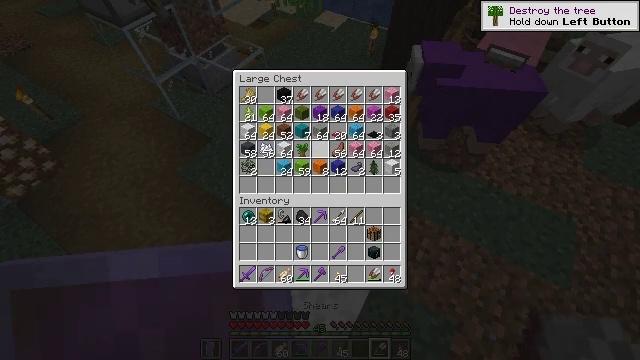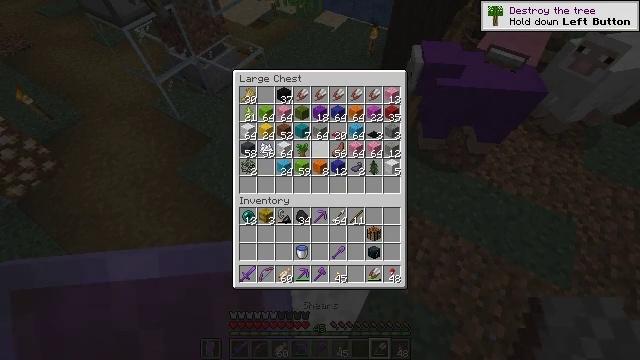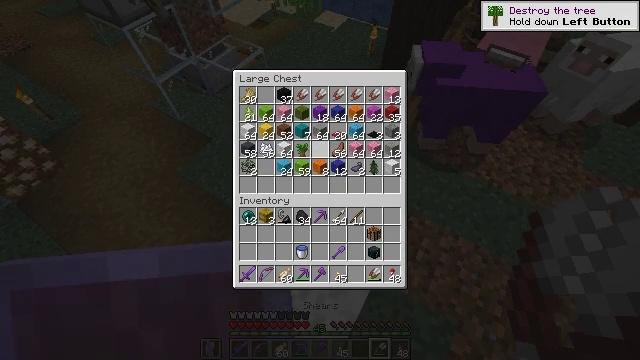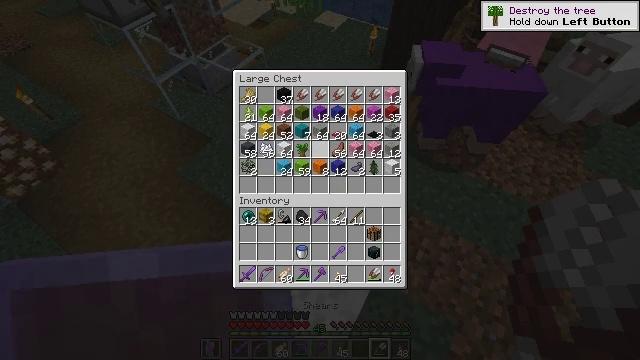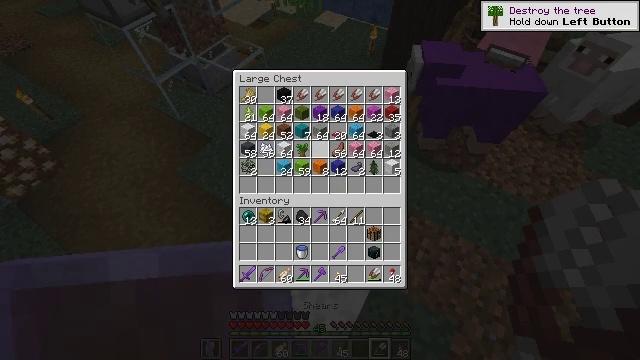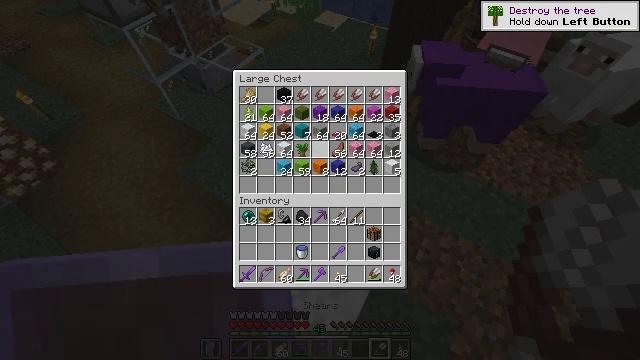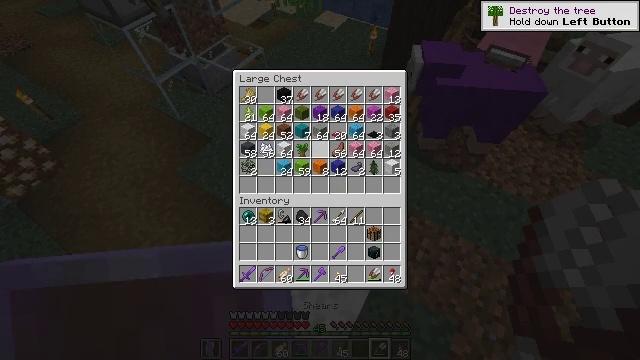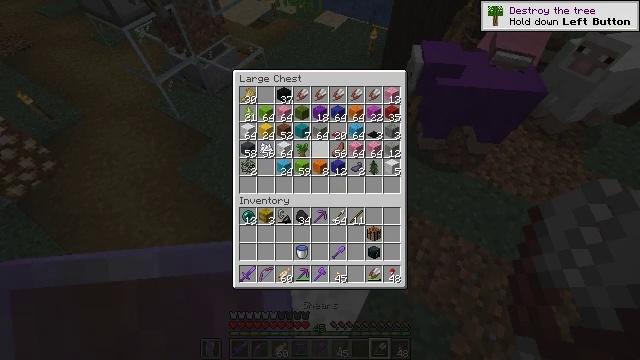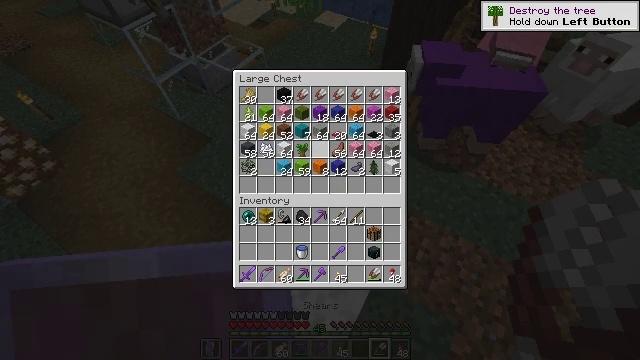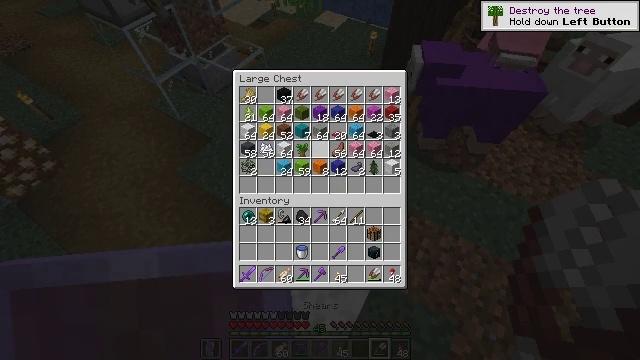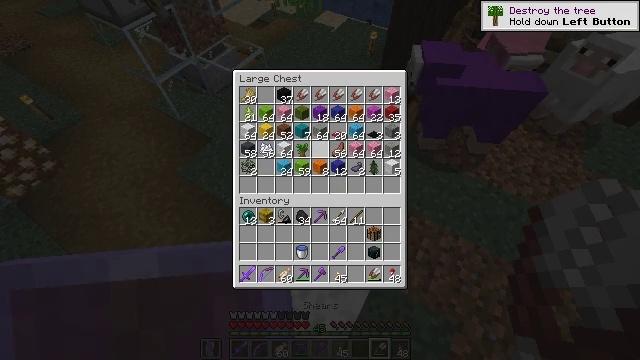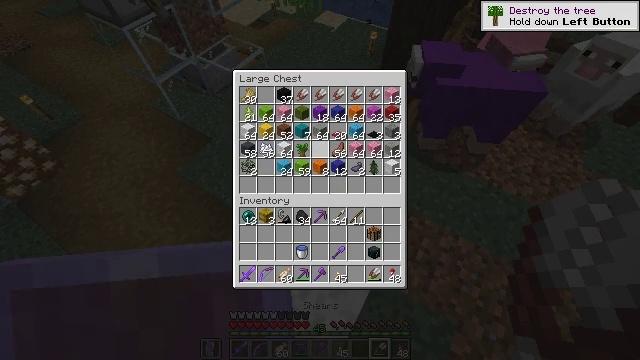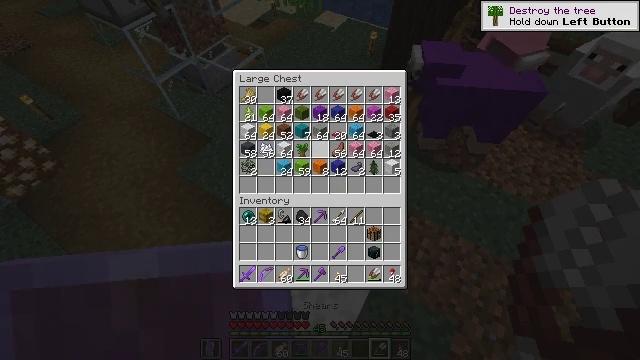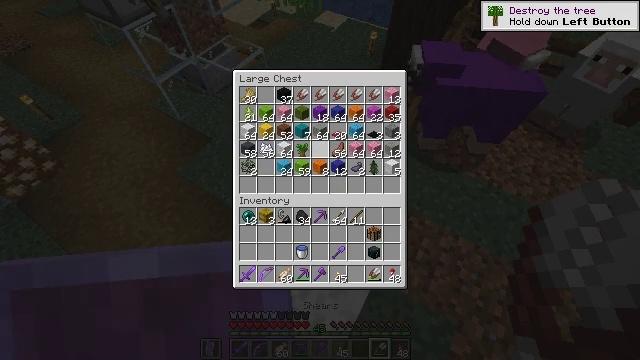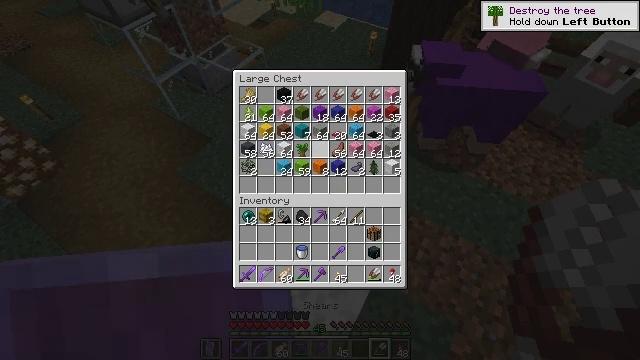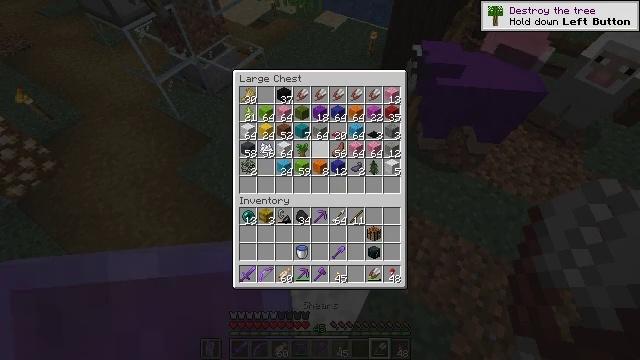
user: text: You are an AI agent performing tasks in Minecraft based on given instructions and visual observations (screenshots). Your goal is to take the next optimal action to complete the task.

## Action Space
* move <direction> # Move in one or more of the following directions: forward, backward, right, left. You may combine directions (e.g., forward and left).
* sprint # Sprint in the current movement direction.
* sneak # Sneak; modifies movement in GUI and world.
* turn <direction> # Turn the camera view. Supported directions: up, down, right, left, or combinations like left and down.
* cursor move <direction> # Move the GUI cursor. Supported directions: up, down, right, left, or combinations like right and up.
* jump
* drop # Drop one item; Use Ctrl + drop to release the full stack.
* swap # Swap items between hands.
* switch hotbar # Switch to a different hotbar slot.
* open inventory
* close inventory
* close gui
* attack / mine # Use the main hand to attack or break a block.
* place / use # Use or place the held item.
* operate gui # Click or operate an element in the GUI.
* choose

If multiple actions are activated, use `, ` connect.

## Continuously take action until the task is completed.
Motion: motion action
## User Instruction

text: Obtain the light blue shulker box by mining it.
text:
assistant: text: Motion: no_op
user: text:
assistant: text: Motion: no_op
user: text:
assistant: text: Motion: no_op
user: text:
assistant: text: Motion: no_op
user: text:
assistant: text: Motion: no_op
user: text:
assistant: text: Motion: no_op
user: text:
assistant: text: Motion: no_op
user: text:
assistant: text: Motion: no_op
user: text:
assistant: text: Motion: no_op
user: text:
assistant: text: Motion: no_op
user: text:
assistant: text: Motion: no_op
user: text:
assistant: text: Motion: no_op
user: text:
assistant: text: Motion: no_op
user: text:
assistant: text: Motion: no_op
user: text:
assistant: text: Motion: no_op
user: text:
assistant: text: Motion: no_op
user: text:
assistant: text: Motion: no_op
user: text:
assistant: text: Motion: no_op
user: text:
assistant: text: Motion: no_op
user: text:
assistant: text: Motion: no_op
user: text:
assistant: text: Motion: no_op
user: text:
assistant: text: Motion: no_op
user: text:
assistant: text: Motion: no_op
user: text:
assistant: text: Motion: no_op
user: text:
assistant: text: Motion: no_op
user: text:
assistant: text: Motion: no_op
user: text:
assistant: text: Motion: no_op
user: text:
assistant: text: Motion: no_op
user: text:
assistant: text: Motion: no_op
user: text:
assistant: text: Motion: no_op